Field crop: maize
Growth stage: 2
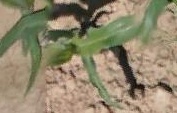
Species: maize